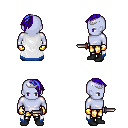
a pixel art fantasy rpg character, male body template, dark elf, purple skin, white trimmed cape, gold greaves, blue long mohawk hairstyle, silver tiara, gold gloves, black shoes, dagger, four views (front, back, left, right), 2x2 character sprite sheet, small pixel art, hard edges, no anti-aliasing